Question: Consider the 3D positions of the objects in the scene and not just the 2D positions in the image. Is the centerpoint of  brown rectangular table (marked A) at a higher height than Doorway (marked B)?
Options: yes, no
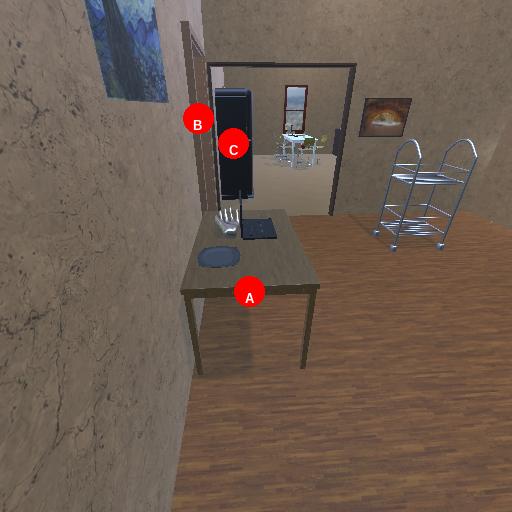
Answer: yes